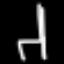
Label: chair